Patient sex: M
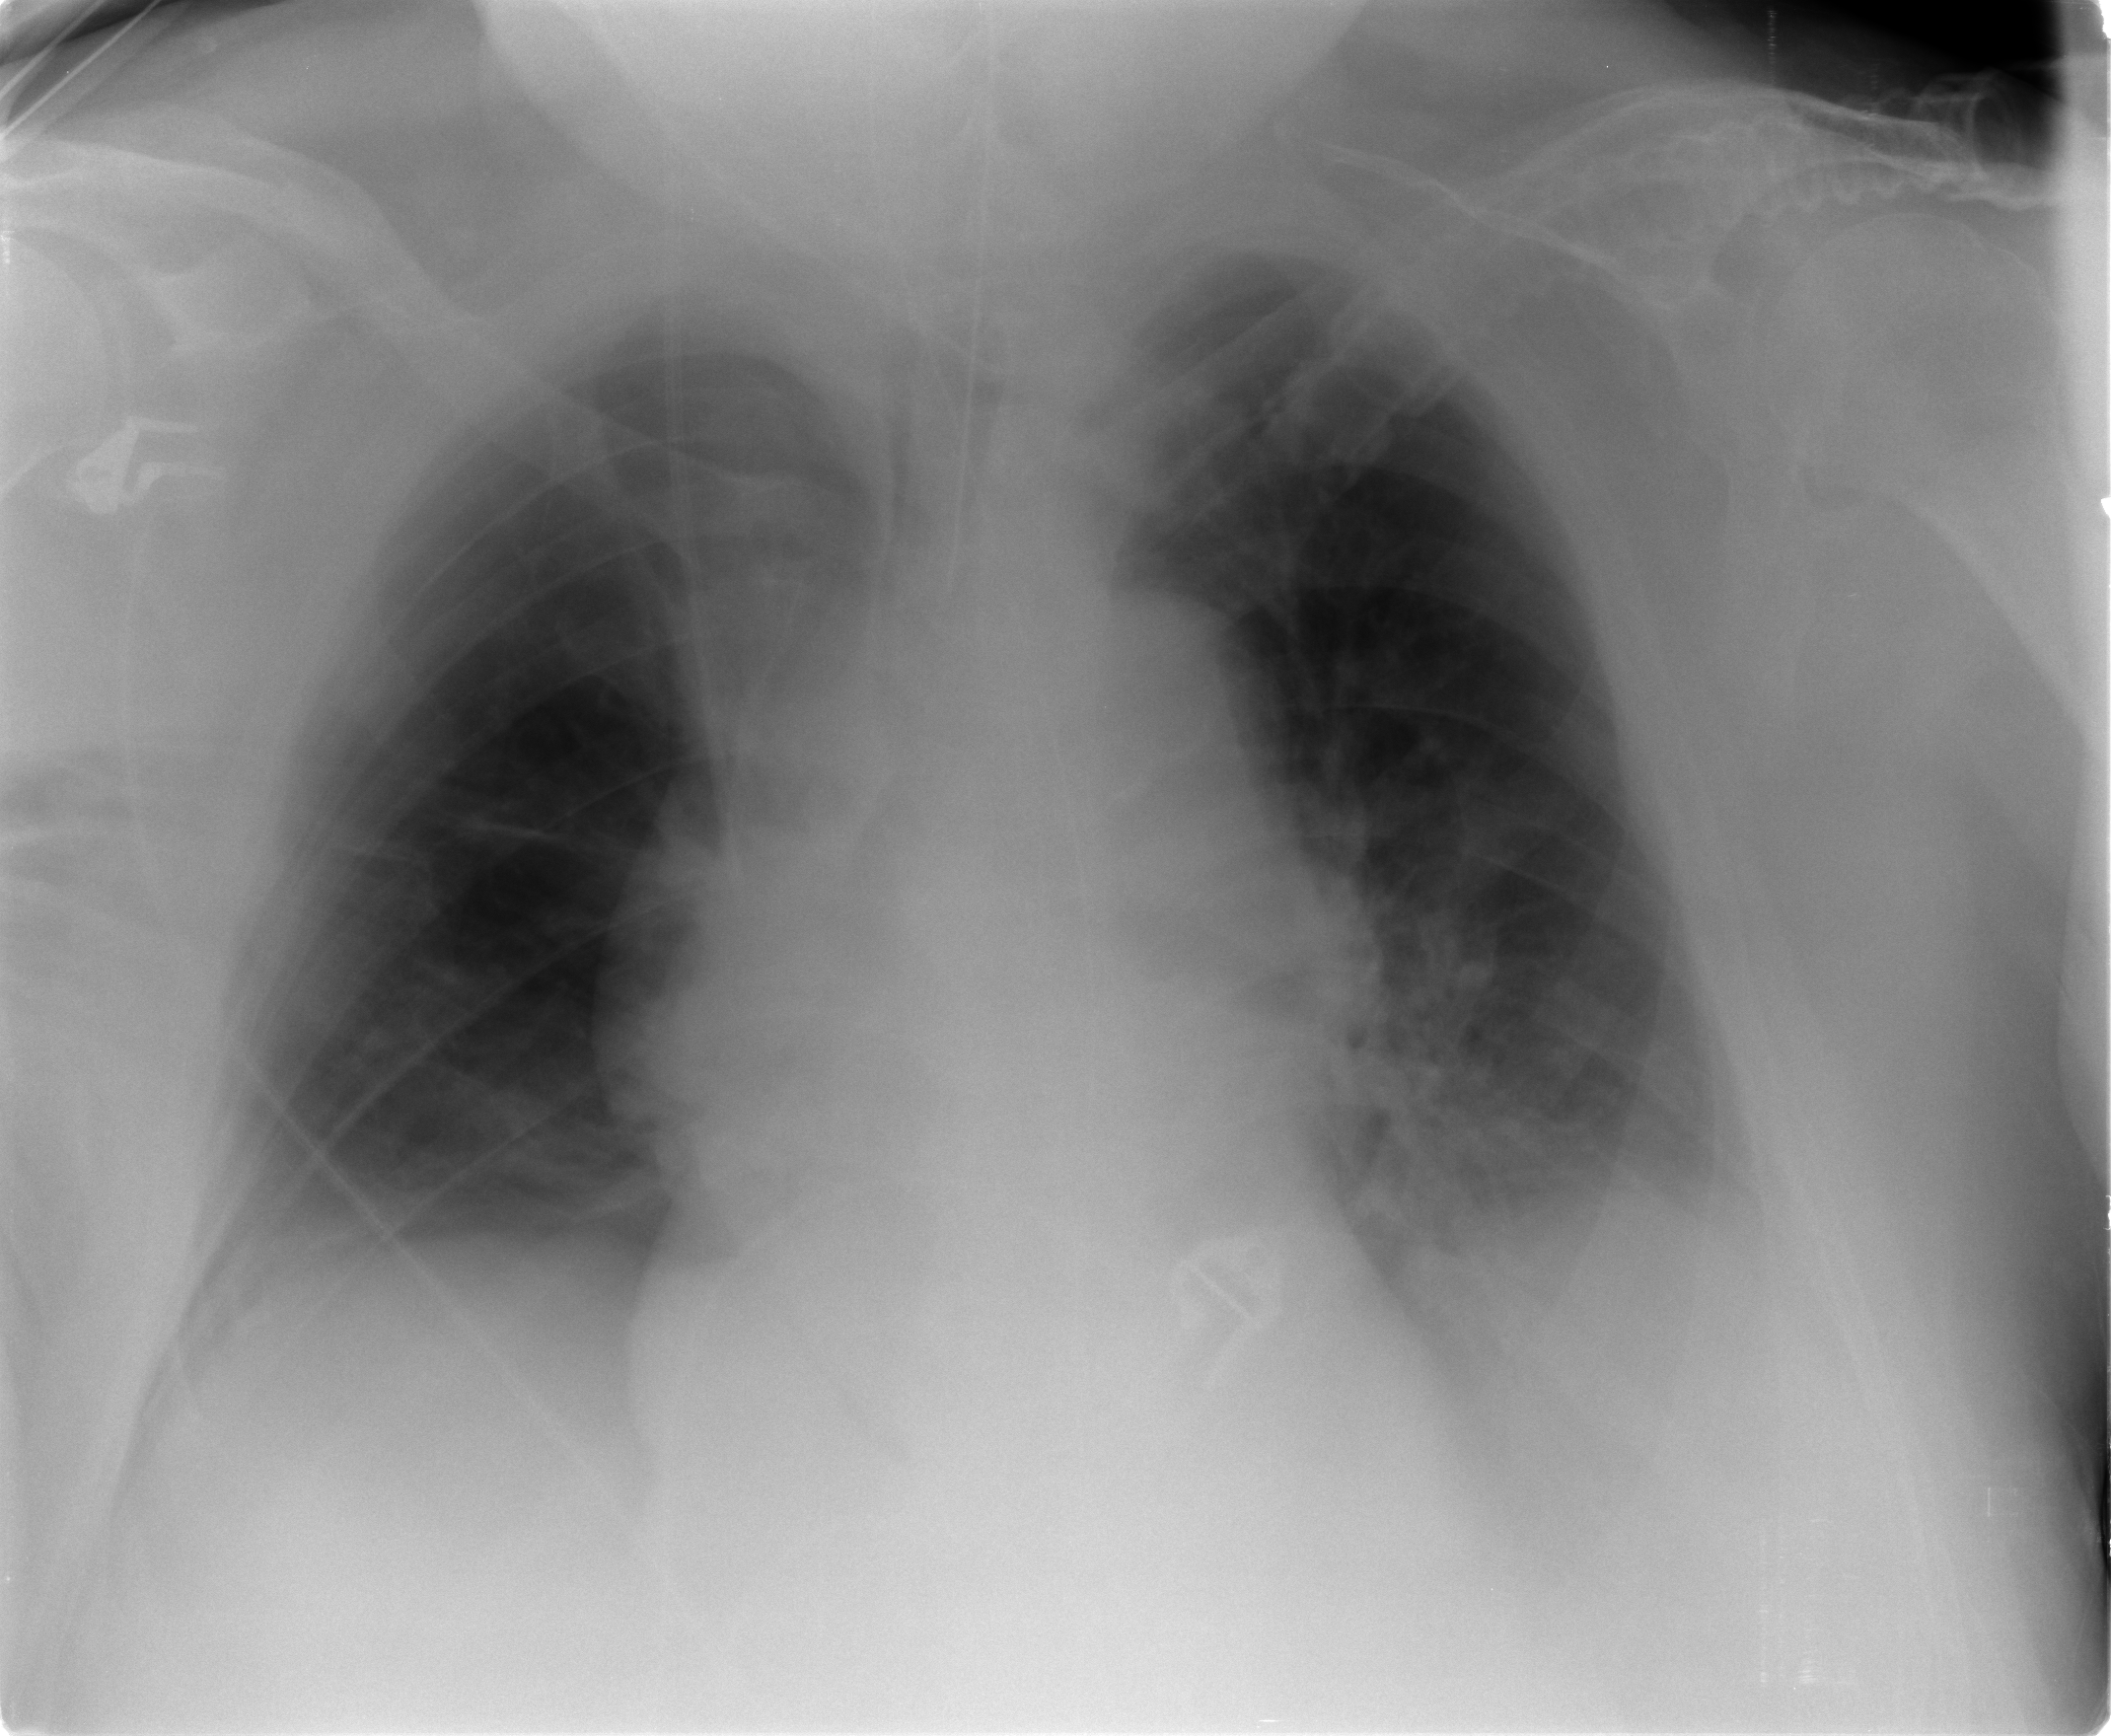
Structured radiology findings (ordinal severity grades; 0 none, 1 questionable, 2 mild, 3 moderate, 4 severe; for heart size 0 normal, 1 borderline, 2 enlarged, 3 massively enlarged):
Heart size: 1
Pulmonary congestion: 2
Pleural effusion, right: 2
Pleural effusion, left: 2
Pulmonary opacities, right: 0
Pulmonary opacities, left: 0
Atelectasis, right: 2
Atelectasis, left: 3